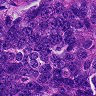
Metastatic tissue present: yes